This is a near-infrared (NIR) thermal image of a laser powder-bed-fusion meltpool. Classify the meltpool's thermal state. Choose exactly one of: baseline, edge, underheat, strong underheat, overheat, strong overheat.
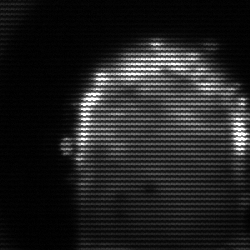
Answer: baseline